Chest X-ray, PA view. Patient: 30 years old, sex M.
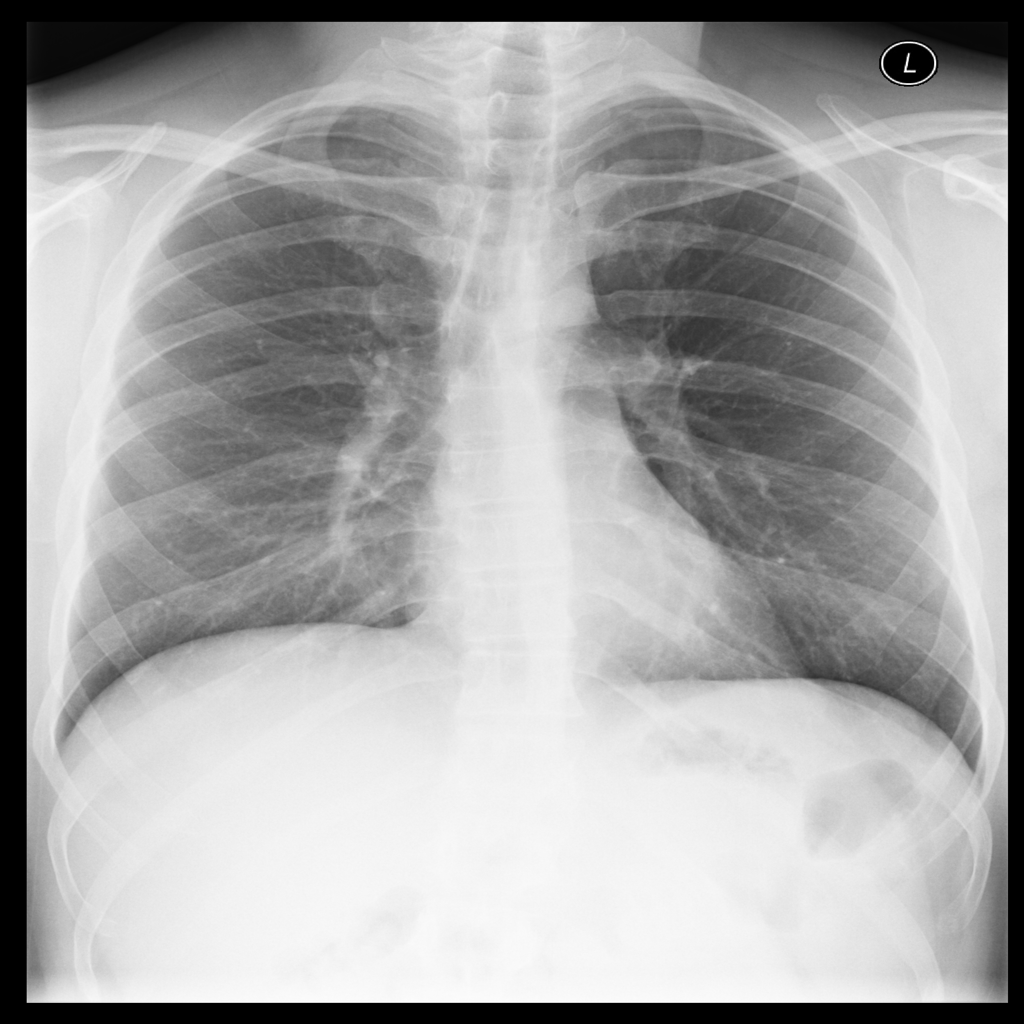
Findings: No Finding